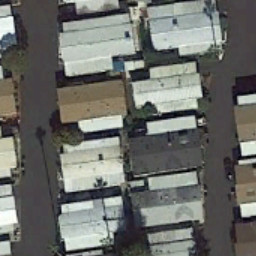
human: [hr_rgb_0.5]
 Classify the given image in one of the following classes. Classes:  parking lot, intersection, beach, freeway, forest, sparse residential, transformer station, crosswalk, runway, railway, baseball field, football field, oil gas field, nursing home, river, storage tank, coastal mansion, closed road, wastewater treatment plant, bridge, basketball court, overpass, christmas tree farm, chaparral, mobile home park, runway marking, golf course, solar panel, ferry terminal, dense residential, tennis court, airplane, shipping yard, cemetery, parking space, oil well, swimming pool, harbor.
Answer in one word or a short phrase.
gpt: mobile home park